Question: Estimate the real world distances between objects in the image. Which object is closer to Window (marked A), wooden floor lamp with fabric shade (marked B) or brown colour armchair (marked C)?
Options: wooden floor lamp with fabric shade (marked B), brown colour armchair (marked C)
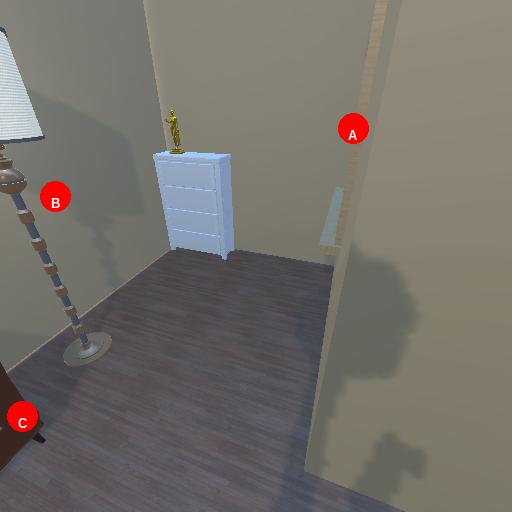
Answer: wooden floor lamp with fabric shade (marked B)